Interaction volume radius: 5 \u00c5
Interaction volume height: 35 \u00c5
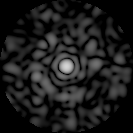
Disorder parameter: 0.8449